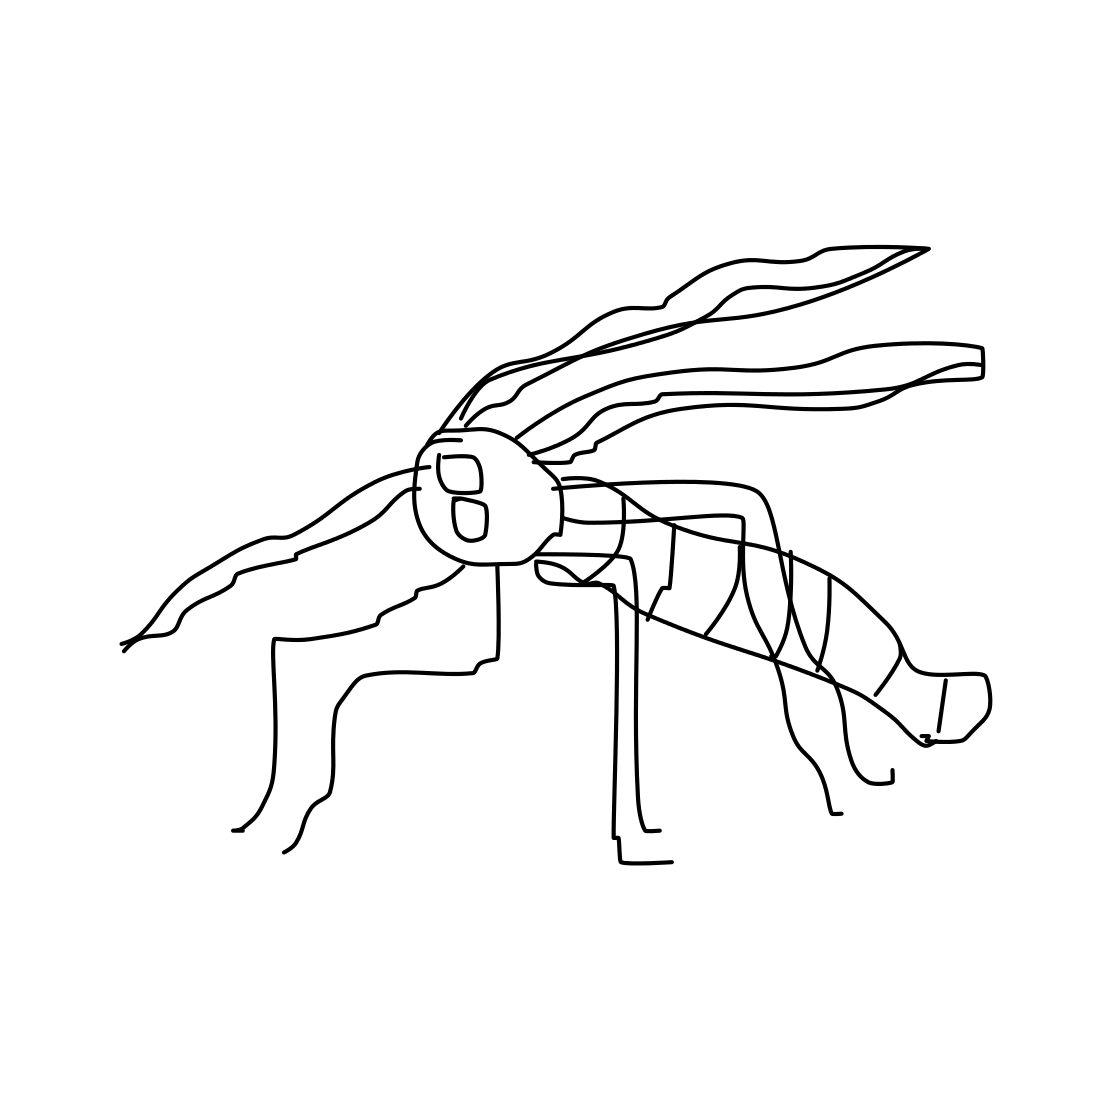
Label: mosquito